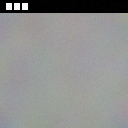
Screen state: on